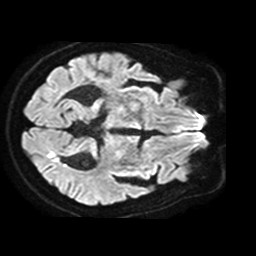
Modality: TRACE
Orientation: axial
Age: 73
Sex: male
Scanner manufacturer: philips
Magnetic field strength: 1.5 T
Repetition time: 4.066 s
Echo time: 0.09255 s